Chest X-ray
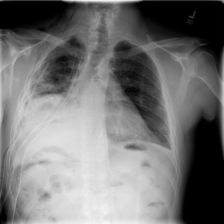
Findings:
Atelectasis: positive
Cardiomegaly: negative
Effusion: negative
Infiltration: positive
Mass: negative
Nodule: negative
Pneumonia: negative
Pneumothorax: positive
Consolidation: negative
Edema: negative
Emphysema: positive
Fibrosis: negative
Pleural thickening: negative
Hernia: negative